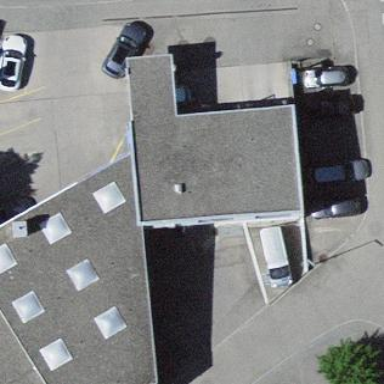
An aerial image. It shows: Building housing car shop.